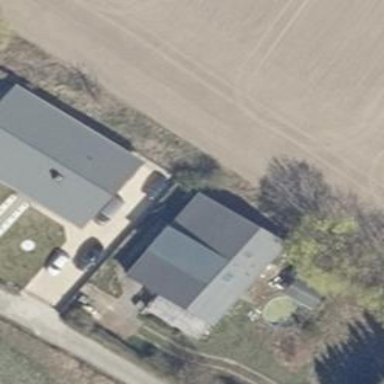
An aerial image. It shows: Simple and straightforward house.